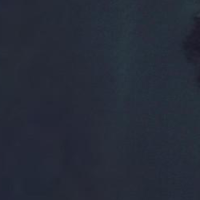
EUNIS habitat code: 14
Species observed at this site:
Delichon urbicum
Podiceps cristatus